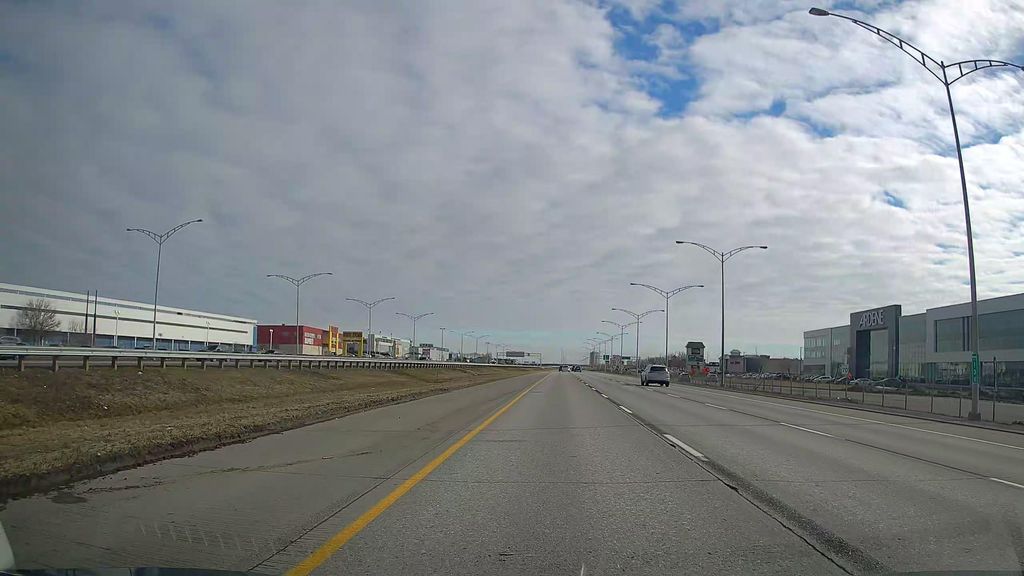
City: montreal